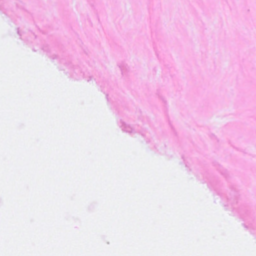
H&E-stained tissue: Breast